Question: I'm using google earth in my C# application and it almost works fine, but occasionally I get the message
> Google earth has encountered a problem ...
and supposedly it (Although it's still running underneath).
what seems to be the problem here?
I thought maybe the problem is calling the google earth methods too frequently so I fixed it but still no good news...
One of the functions it crashes in is :
'''
puvlic void clearKMLFile()
{
try
{
XmlDocument mainXml = new XmlDocument();
mainXml.Load(strKMLPath);
string strRoot = "kml/Document/Folder";
XmlNode ndPlaceRoot = mainXml.SelectSingleNode(strRoot);
for (int j=0;j<5;j++)
{
for(int i=0;i<ndPlaceRoot.ChildNodes.Count;i++)
{
if(ndPlaceRoot.ChildNodes[i].Name == "Placemark")
{
if(ndPlaceRoot.ChildNodes[i].Attributes.Count != 0)
{
ndPlaceRoot.RemoceChild(ndPlaceRoot.ChildNodes[i]);
mainXml.Save(strKMLPath);
}
}
}
}
}
try
{
ge.OpenKmlFile(strKMLPath,1); //this is the only Google earth API method used here
}
catch (Exception ex)
{
MessageBox.Show("An error occurred in clearring process!");
}
}
'''
The error message itself :

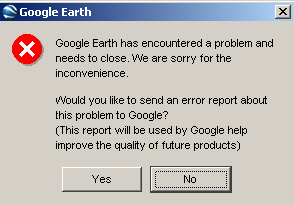
Answer: Finally found out what the problem was ...
For future refrence:
I was calling the 'ge.OpenKmlFile()' method two times in a row very fast in my code, so google earth was crashing. Fixed the calls and the problem went away for now.